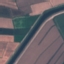
Label: River